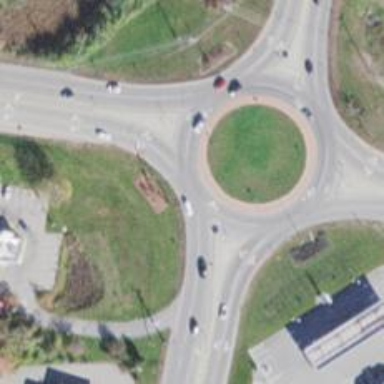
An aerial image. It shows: Asphalt road designated as trunk highway that features roundabout.